Interaction volume radius: 5 \u00c5
Interaction volume height: 30 \u00c5
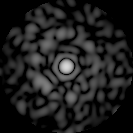
Disorder parameter: 0.8064